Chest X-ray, PA view. Patient: 50 years old, sex M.
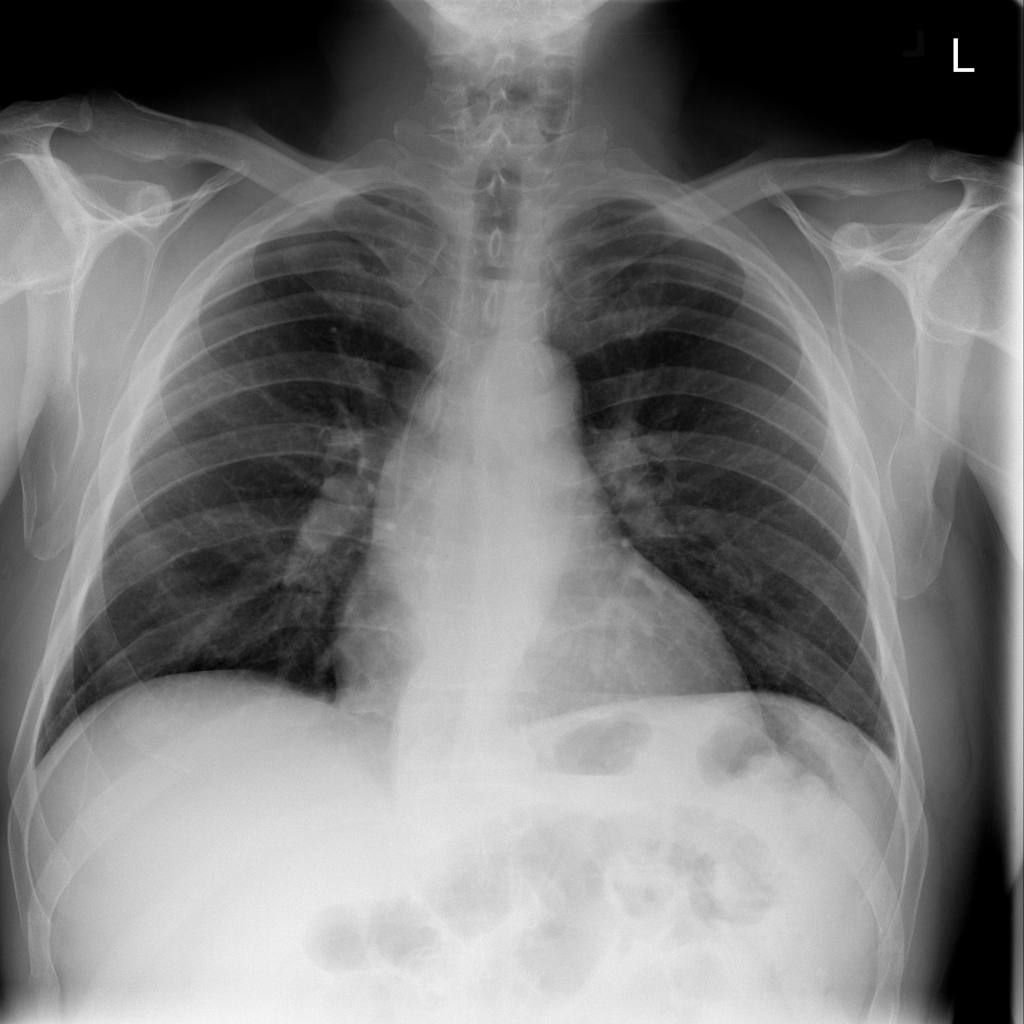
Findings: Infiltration